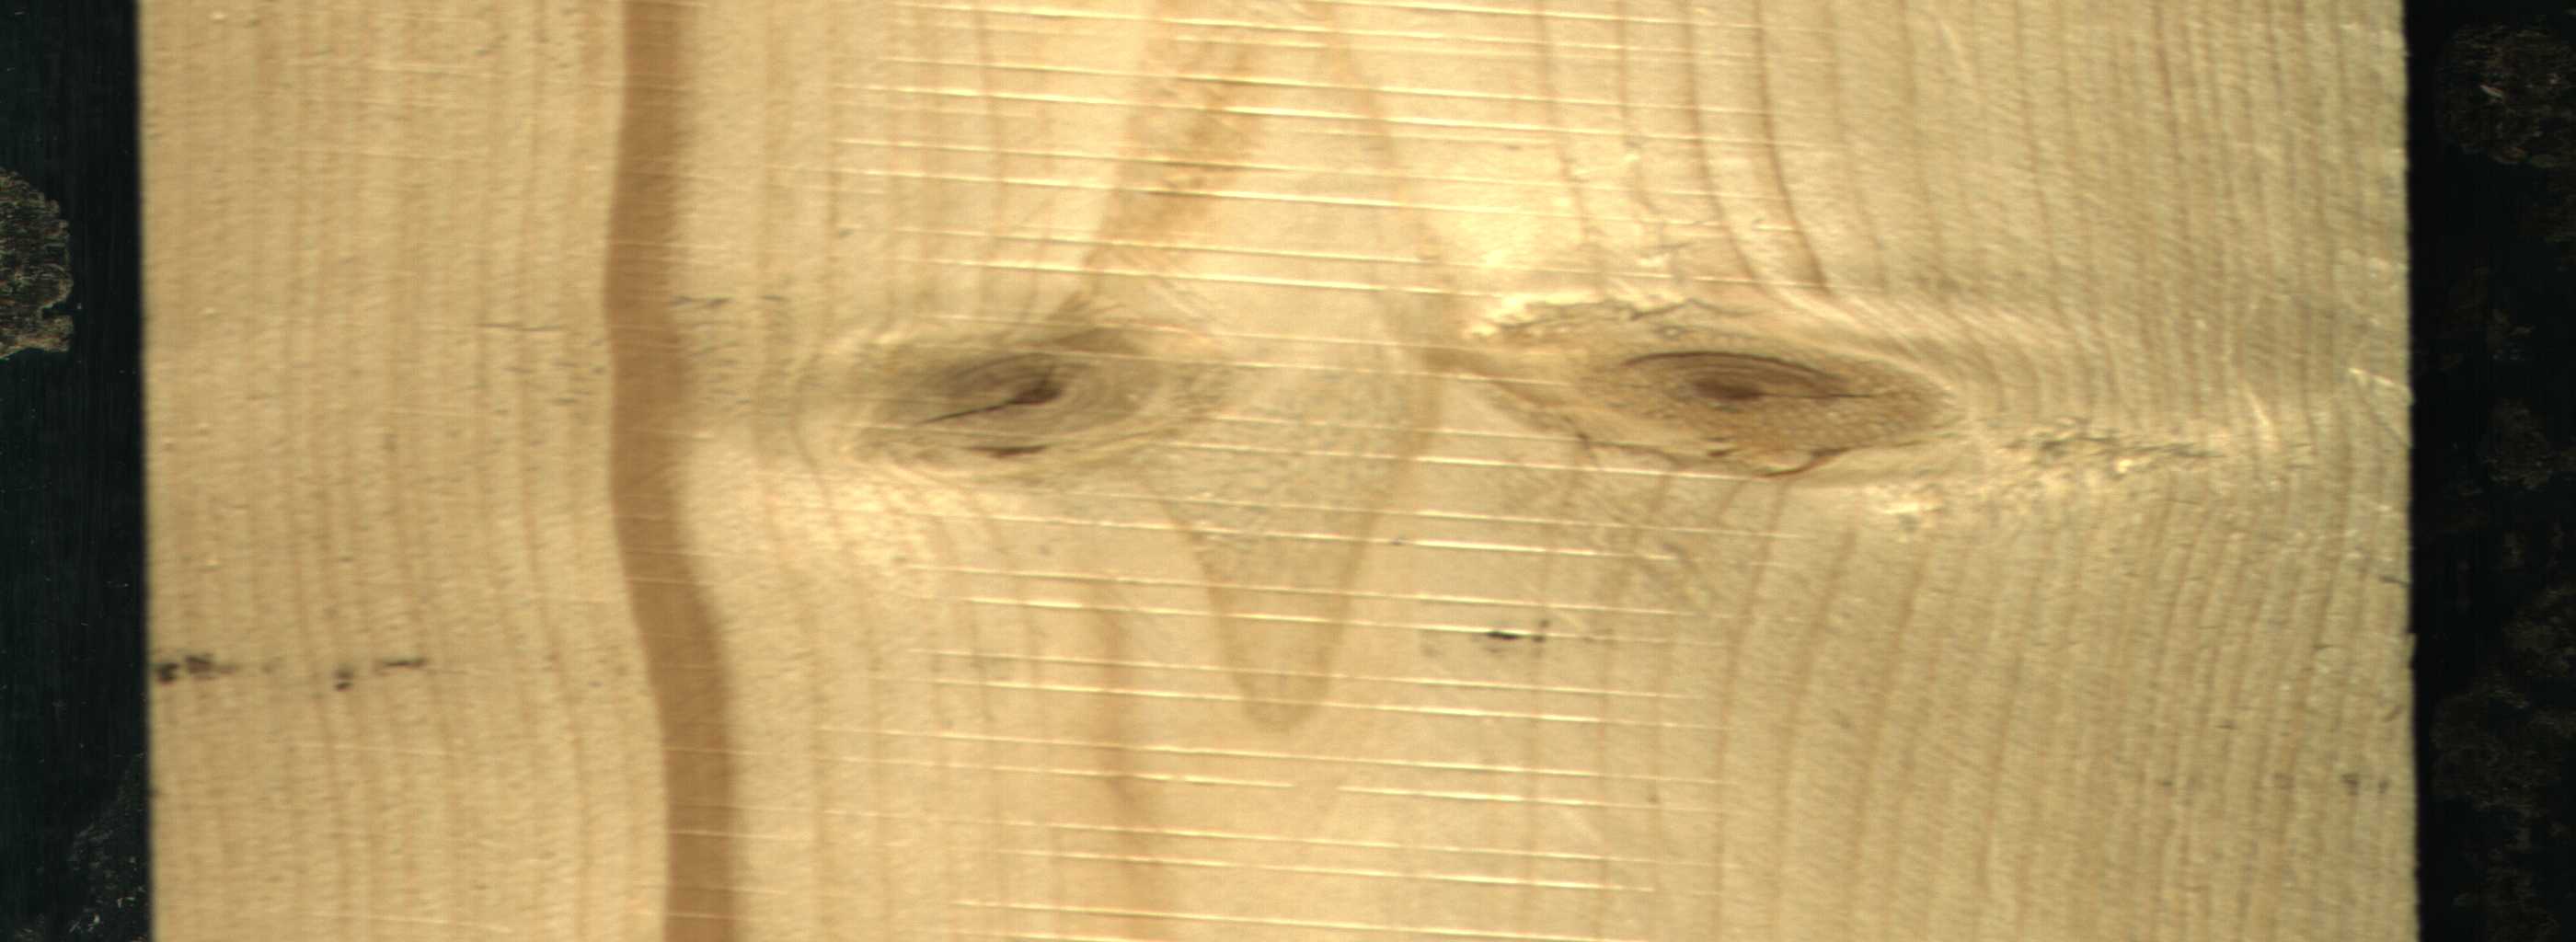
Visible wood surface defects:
Quartzity
knot_with_crack
Live_Knot